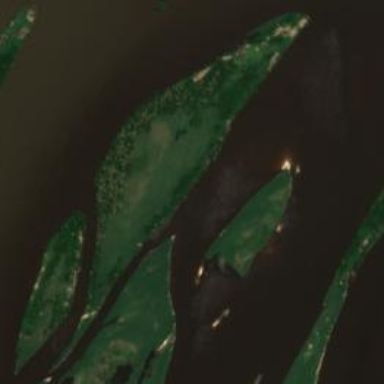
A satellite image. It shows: Island covered in forest.